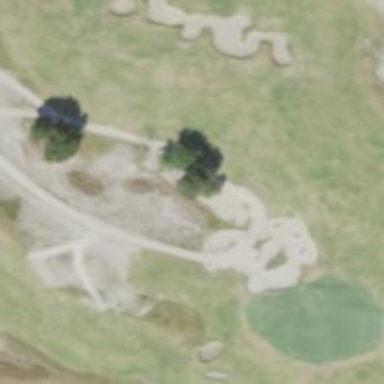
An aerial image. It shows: Path used for both walking and golf.